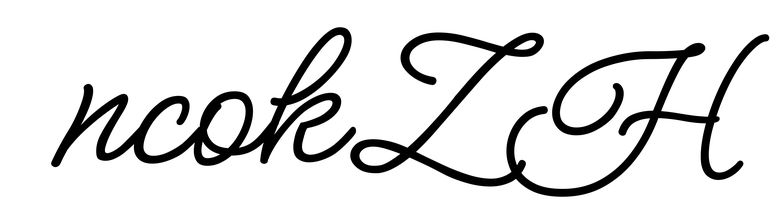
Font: MeowScript-Regular